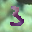
Label: 3